Interaction volume radius: 5 \u00c5
Interaction volume height: 20 \u00c5
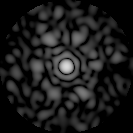
Disorder parameter: 0.7831